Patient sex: F
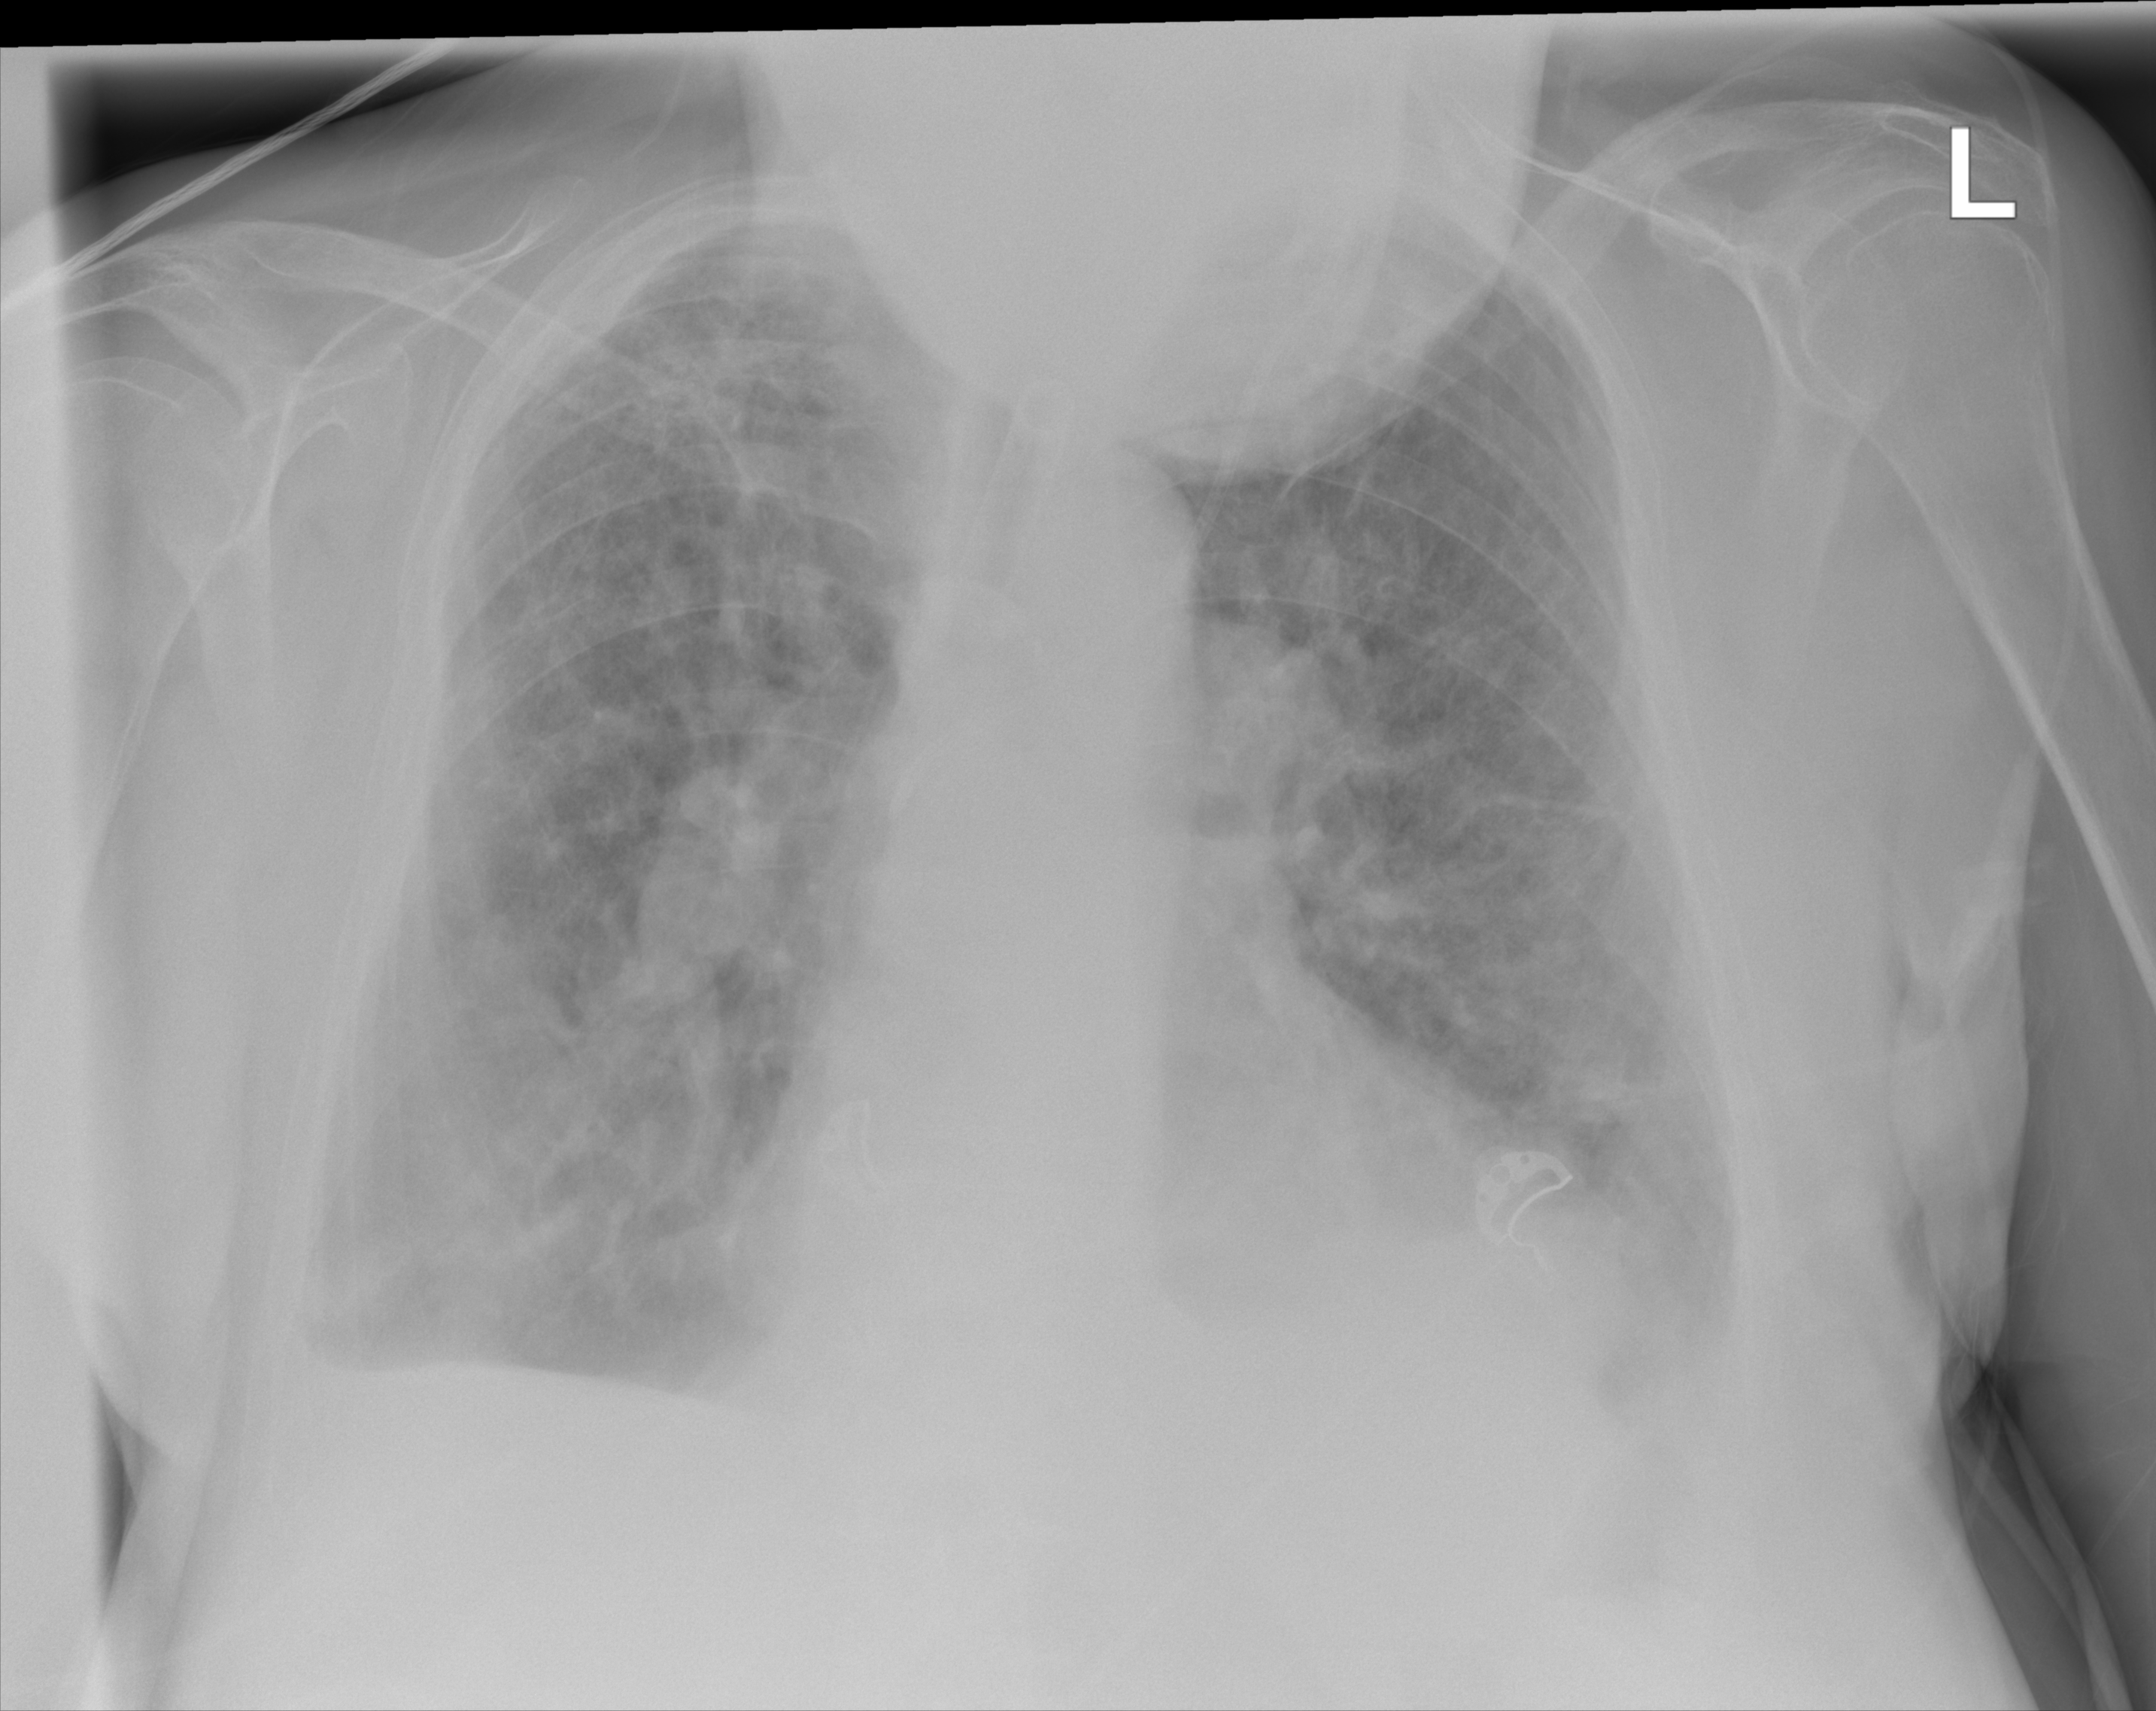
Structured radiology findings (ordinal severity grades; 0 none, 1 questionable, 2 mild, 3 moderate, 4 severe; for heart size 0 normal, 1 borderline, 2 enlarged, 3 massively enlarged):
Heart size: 2
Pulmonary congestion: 2
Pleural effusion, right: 2
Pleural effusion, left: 2
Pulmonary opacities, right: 3
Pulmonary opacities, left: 3
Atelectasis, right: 2
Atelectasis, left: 2